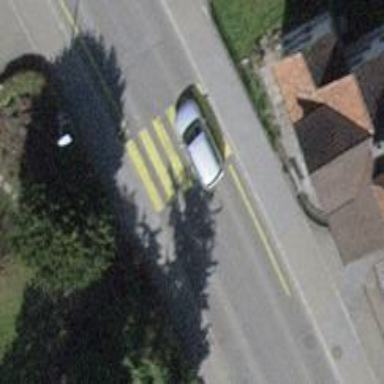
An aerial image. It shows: Uncontrolled road crossing with markings.